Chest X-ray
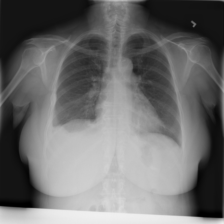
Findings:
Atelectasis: negative
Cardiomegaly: negative
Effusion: negative
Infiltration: negative
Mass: negative
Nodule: negative
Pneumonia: negative
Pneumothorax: negative
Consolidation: positive
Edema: negative
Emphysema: negative
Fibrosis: negative
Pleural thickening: positive
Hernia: negative